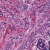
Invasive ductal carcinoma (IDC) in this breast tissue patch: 0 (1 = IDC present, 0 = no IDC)